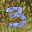
Label: 3